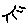
Label: sun